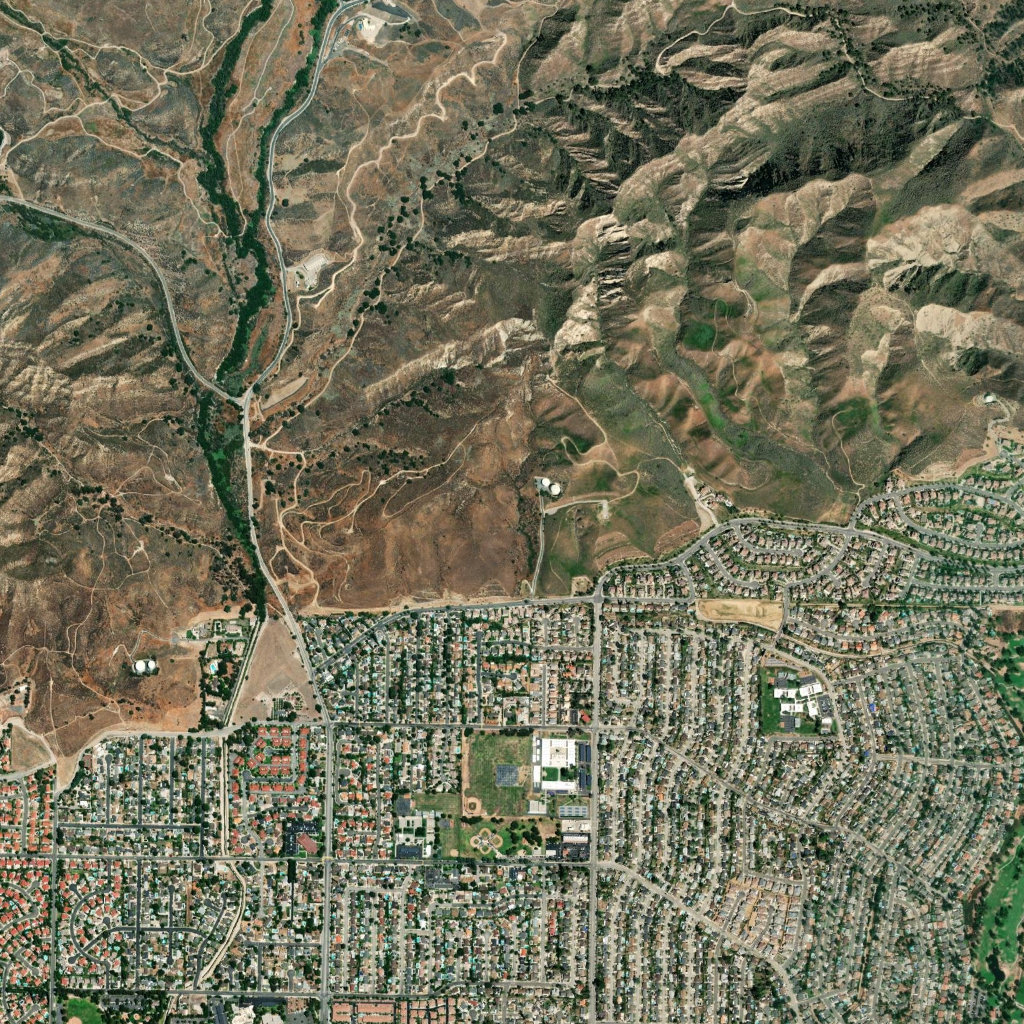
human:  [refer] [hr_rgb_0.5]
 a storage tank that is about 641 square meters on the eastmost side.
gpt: <box>[[53, 47, 54, 48, 0]]</box>